Question: I have a form with several check boxes, like this:
'''
<div class="panel box box-primary">
<div class="box-header with-border">
<!--Change Header Color and Background-->
<h4 class="box-title">
<a data-toggle="collapse" data-parent="#accordion" href="#Gender" aria-expanded="true" class="">Gender</a>
</h4>
</div>
<div id="Gender" class="panel-collapse collapse in">
<div class="box-body">
<div class="col-md-4">
<!--When a single/all checkboxes are checked-->
<ul>
<li><input type="checkbox" name="_fiters[]" value="1">1</li>
<li><input type="checkbox" name="_fiters[]" value="2">1</li>
</ul>
</div>
</div>
</div>
</div>
'''
What I'm trying to do is when the single/all check box is checked, change the background and color of the div which have the H4 tag. When unchecked all checkbox within div, remove the background color and h4 color. How can I do this using jquery or jquery+javascript?
for better understanding

Thanks
I am able to change the background color and but still enable to change the color of heading, here it is
'''
$("#Gender input[type='checkbox']").change(function(){
if($(this).is(":checked")){
$(this).parent().addClass("redBackground");
}else{
$(this).parent().removeClass("redBackground");
}
});
'''
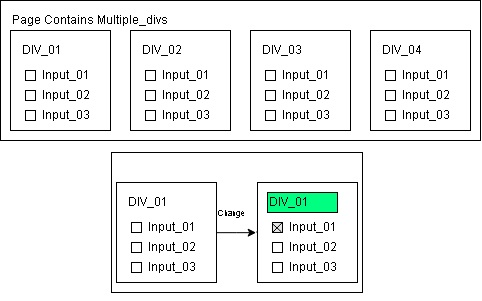
Answer: 1. Assign a click handler
2. Navigate to the title
3. Count the checked boxes in the group
'''
$("[name='_fiters[]']").on("click", function() {
var $parent = $(this).closest(".box-body"),
$h4 = $parent.parents(".box-primary").find("h4");
$h4.toggleClass("green",$("[name='_fiters[]']:checked", $parent).length > 0);
});
'''
'''
.green {
background-color: green
}
'''
'''
<script src="https://cdnjs.cloudflare.com/ajax/libs/jquery/3.3.1/jquery.min.js"></script>
<div class="panel box box-primary">
<div class="box-header with-border">
<!--Change Header Color and Background-->
<h4 class="box-title">
<a data-toggle="collapse" data-parent="#accordion" href="#Gender" aria-expanded="true" class="">Gender</a>
</h4>
</div>
<div id="Gender" class="panel-collapse collapse in">
<div class="box-body">
<div class="col-md-4">
<!--When a single/all checkboxes are checked-->
<ul>
<li><input type="checkbox" name="_fiters[]" value="1">1</li>
<li><input type="checkbox" name="_fiters[]" value="2">1</li>
</ul>
</div>
</div>
</div>
</div>
'''